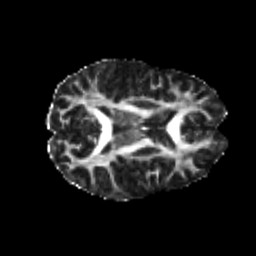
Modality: FA
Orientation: axial
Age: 20
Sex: female
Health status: healthy
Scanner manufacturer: philips
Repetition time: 7.389 s
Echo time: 0.08599 s